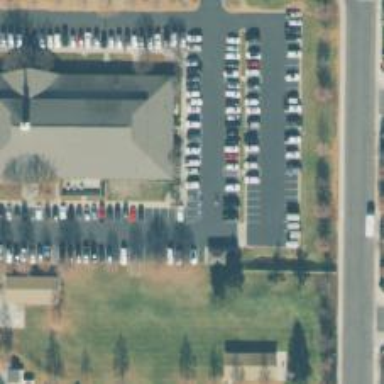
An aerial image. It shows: Parking space.